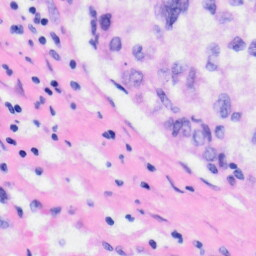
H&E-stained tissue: Liver